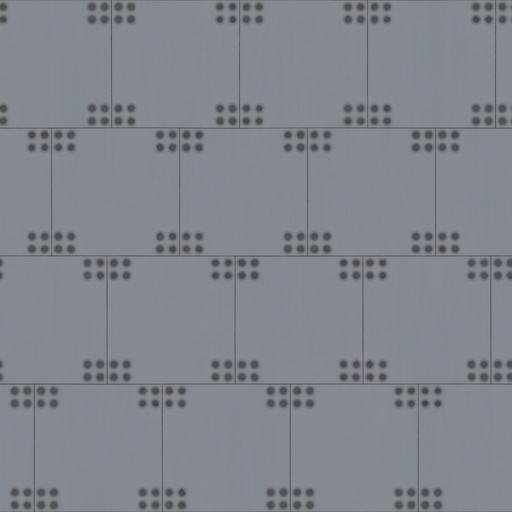
Tags: brushed bumpy metal plates scratches silver steel